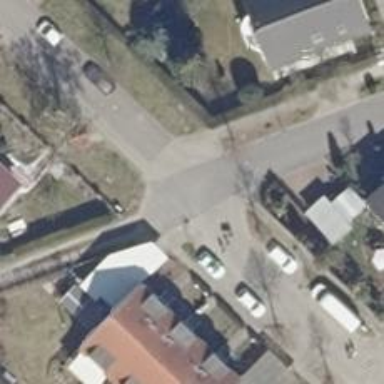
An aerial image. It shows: Residential road with asphalt surface and no sidewalk.